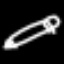
Label: pencil